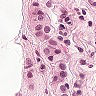
Metastatic tissue present: yes